Question: After running a line profiling of a data analysis code I have written, I have found that around 70% of the total run time is concentrated in calls to two different array manipulation routines. I would eventually like to analyze data in a real-time fashion, so any optimization here would help significantly.

The two functions take the matrix on the left and bring it to the form on the right (and vice versa).
The matrices I am interested in are currently stored as N by N 2d numpy arrays (where N is even).
I have written the following code to accomplish this:
'''
# Shifts elements of a vector to the left by the given amount.
def Vec_shift_L(vec, shift=0):
s = vec.size
out = np.zeros(s, dtype=complex)
out[:s-shift] = vec[shift:]
out[s-shift:] = vec[:shift]
return out
# Shifts elements of a vector to the right by the given amount.
def Vec_shift_R(vec,shift=0):
s=vec.size
out=np.zeros(s, dtype=complex)
out[:shift] = vec[s-shift:]
out[shift:] = vec[:s-shift]
return out
# Shifts a matrix from the left form (above) to the right form.
def OP_Shift(Trace):
s = Trace.shape
Out = np.zeros(s, dtype=complex)
for i in np.arange(s[0]):
Out[i,:] = Vec_shift_L(Trace[i,:], (i+s[0]/2) % s[0])
for i in np.arange(s[0]):
Out[i,:] = np.flipud(Out[i,:])
return Out
# Shifts a matrix from the right form (above) to the left form.
def iOP_Shift(Trace):
s = Trace.shape
Out = np.zeros(s, dtype=complex)
for i in np.arange(s[0]):
Out[i,:] = np.flipud(Trace[i,:])
for i in np.arange(s[0]):
Out[i,:] = Vec_shift_R(Out[i,:], (i+s[0]/2) % s[0])
return Out
'''
I was unaware of numpy's roll function when originally writing this, so I had written the vec_shift functions in its place. They seem to have a ~30% performance increase over using roll on my current system.
Is there any way to further increase the performance of this code?
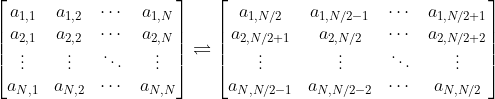
Answer: Let <URL> help you out for a vectorized solution!
'''
# Store shape of input array
s = Trace.shape
# Store arrays corresponding to row and column indices
I = np.arange(s[0])
J = np.arange(s[1]-1,-1,-1)
# Store all iterating values in "(i+s[0]/2) % s[0]" as an array
shifts = (I + s[0]/2)%s[0]
# Calculate all 2D linear indices corresponding to 2D transformed array
linear_idx = (((shifts[:,None] + J)%s[1]) + I[:,None]*s[1])
# Finally index into input array with indices for final output
out = np.take(Trace,linear_idx)
'''